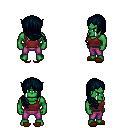
a pixel art fantasy rpg character, male body template, orc, green skin, maroon pirate shirt, magenta pants, raven right-swept hairstyle, brown slippers, four views (front, back, left, right), 2x2 character sprite sheet, small pixel art, hard edges, no anti-aliasing